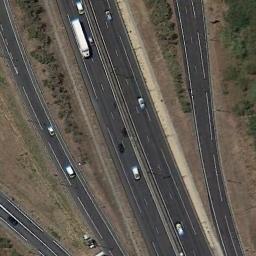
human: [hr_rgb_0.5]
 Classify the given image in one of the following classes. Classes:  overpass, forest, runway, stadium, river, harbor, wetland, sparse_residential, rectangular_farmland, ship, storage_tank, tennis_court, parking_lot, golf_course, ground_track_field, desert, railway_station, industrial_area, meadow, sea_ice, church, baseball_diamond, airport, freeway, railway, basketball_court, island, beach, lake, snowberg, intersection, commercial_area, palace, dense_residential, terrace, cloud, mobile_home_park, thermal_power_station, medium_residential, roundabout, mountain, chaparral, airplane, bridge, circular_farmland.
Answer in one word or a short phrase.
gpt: freeway